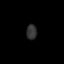
Tissue: prostate
Cell type: Myeloid cells
Senescence score: 0.7398
Nuclear area (px): 156
Mean DAPI intensity: 49.821